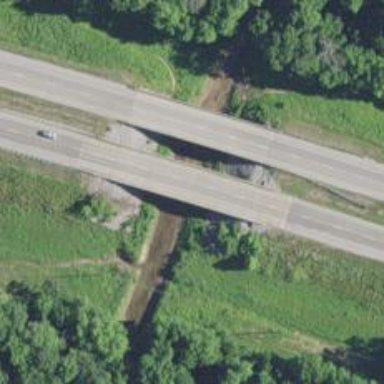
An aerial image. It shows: Trunk road bridge.